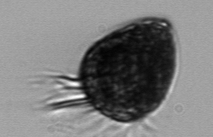
Label: Ciliophora